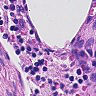
Metastatic tissue present: no